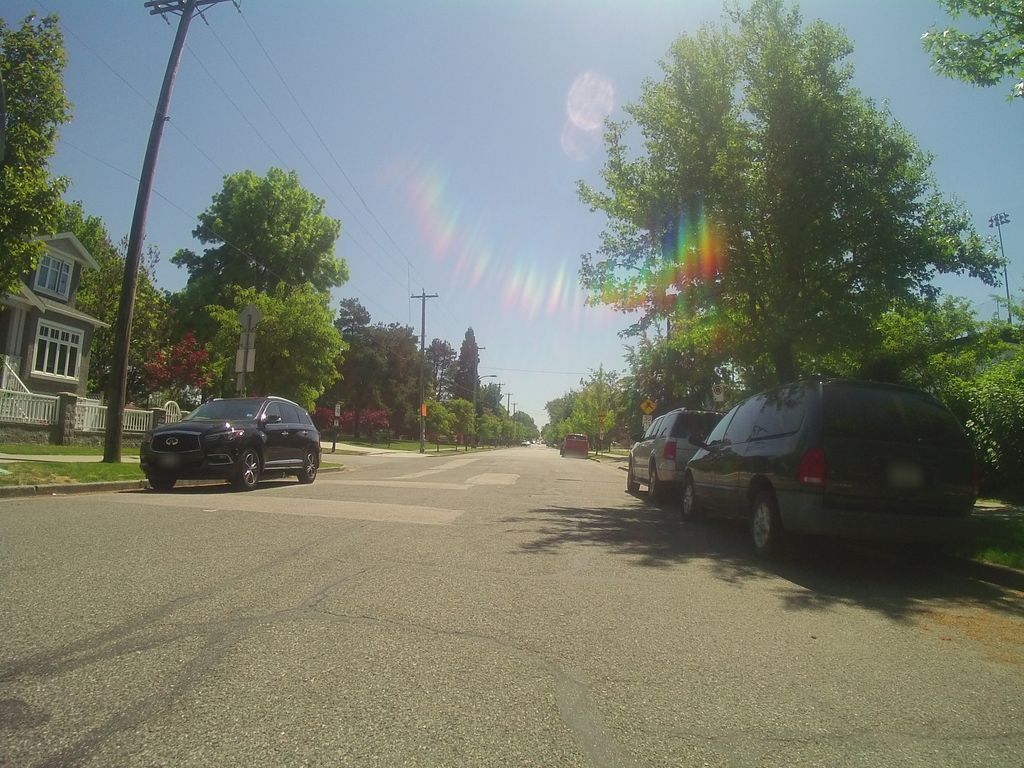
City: vancouver